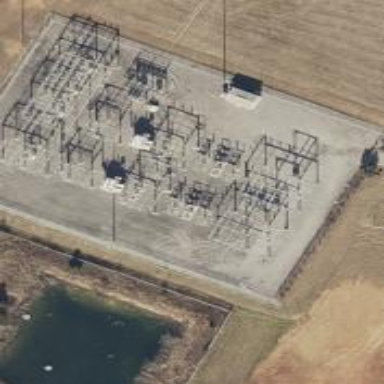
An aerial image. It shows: Switch used for power control.